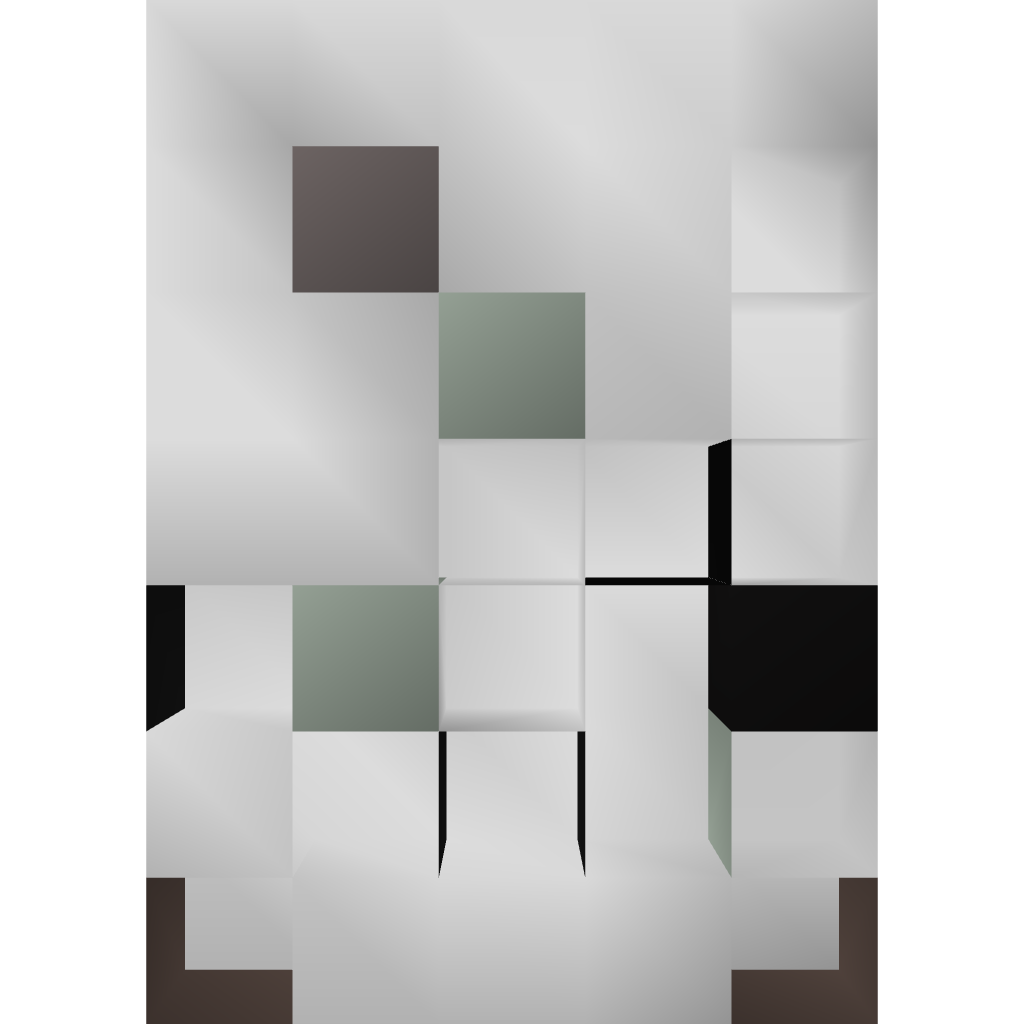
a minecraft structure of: Compact Stone Maker